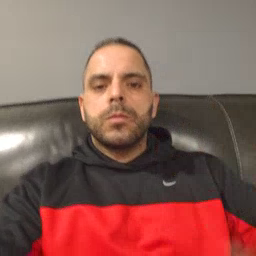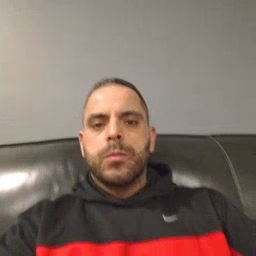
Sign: green